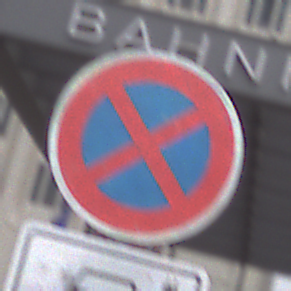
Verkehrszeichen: AbsolutesHalteverbot
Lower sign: HinweisDurchSinnbild22
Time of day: MorningAfternoon
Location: Outdoor (Urban)
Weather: Overcast
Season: NotSpecified
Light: Natural